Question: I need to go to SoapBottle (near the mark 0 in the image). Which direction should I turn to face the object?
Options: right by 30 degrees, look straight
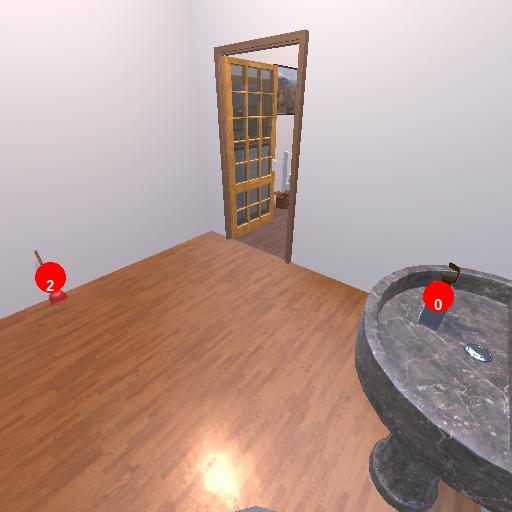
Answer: right by 30 degrees